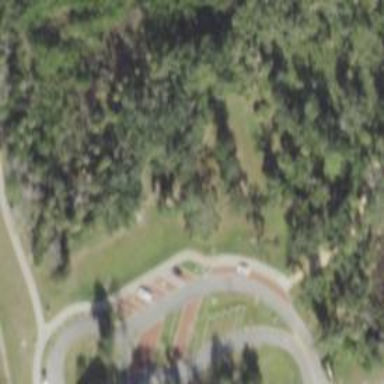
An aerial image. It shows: Memorial site with historic significance.